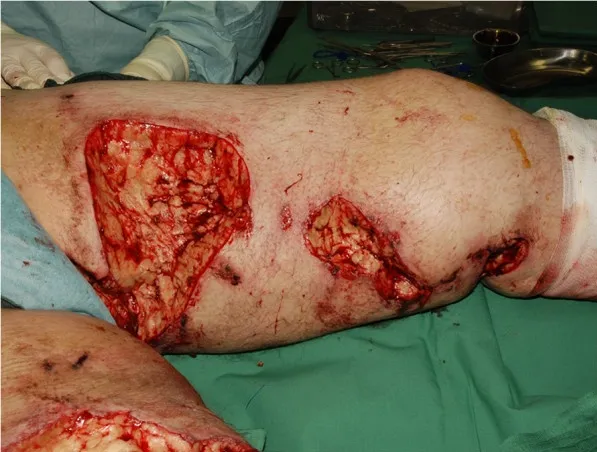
Shows exemplary the wounds on the thigh after initial debridements in our department.
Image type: medical_photograph (other_medical_photograph)